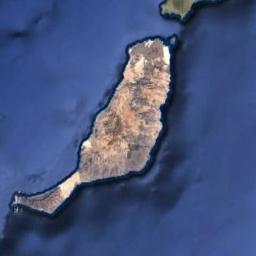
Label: island